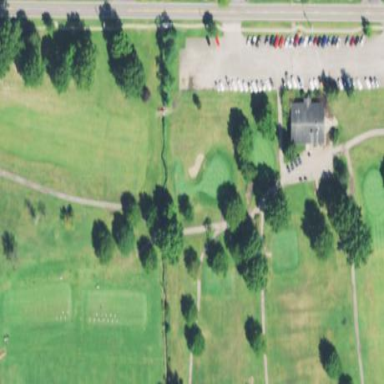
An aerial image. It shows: Golf fairway surrounded by grass.